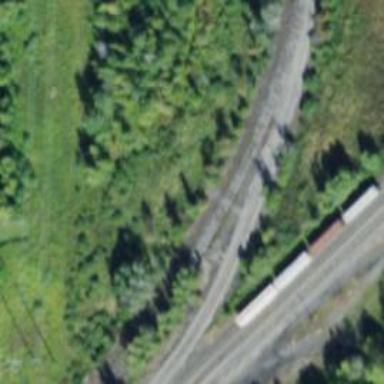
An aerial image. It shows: Railway siding for service.